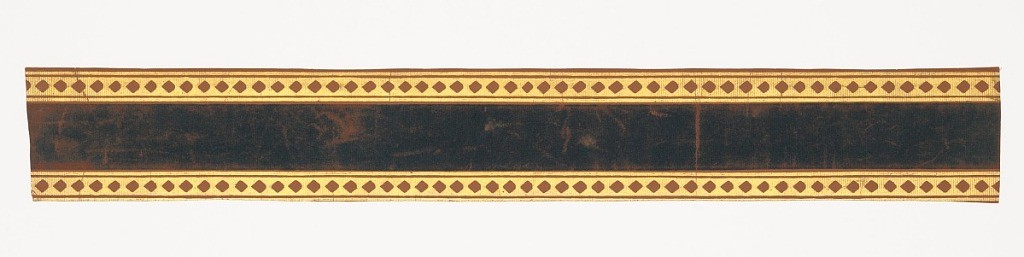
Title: Border
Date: ca. 1850
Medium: Block-printed and flocked on embossed paper
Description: Solid band of green flock, running lengthwise, flanked by gold stripes set with salmon lozenges. Printed in salmon, gold and green flock on embossed paper.